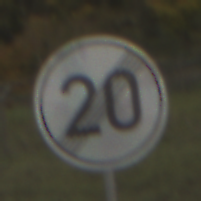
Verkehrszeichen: EndeGeschwindigkeit20
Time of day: SunriseSunset
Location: Outdoor (Nature)
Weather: PartlyCloudy
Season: NotSpecified
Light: Natural